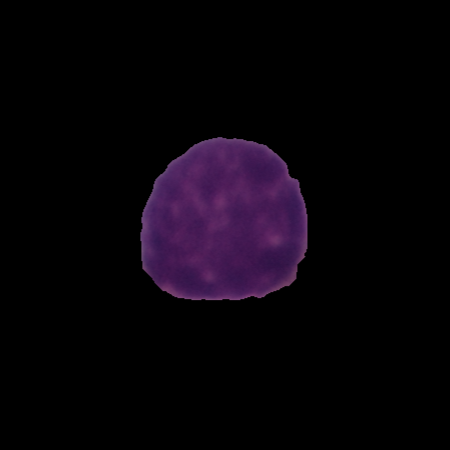
Label: cancer